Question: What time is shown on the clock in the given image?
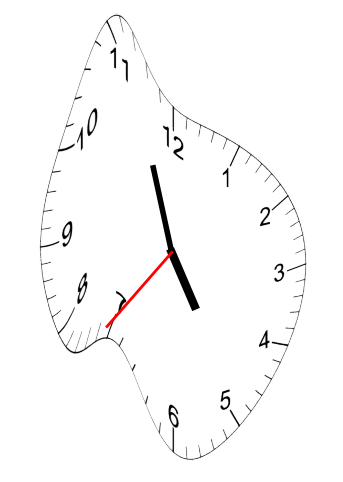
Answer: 04:56:36